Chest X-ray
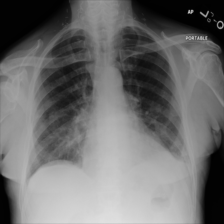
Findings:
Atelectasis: negative
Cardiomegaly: negative
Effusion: negative
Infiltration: positive
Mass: negative
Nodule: negative
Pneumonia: negative
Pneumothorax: negative
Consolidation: negative
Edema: negative
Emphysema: negative
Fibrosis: negative
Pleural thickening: negative
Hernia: negative